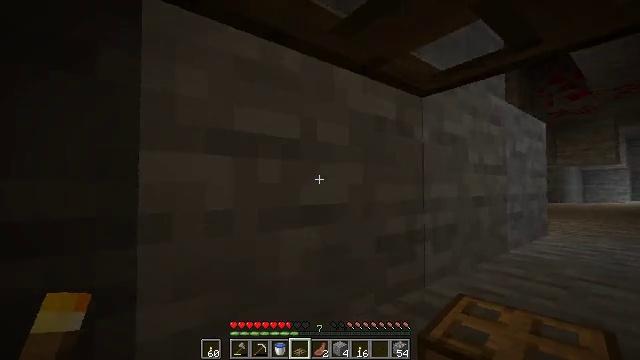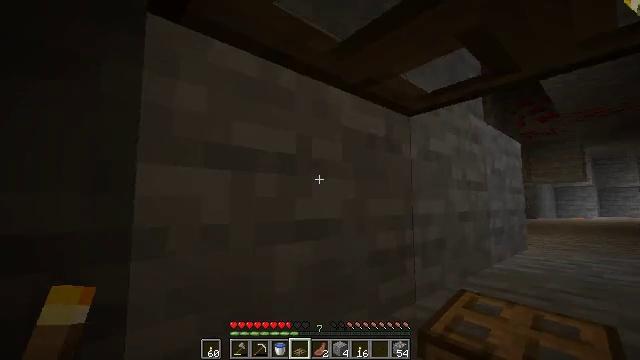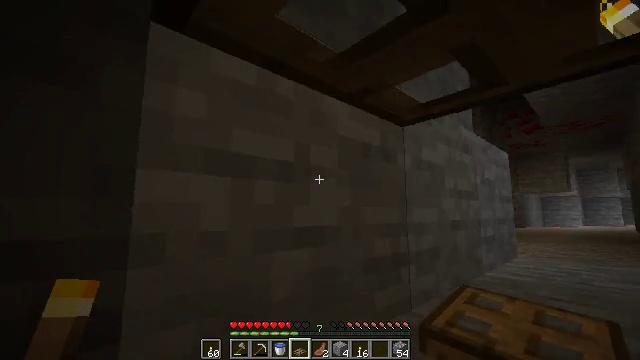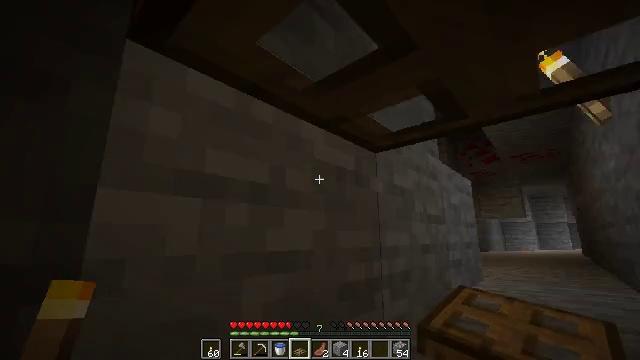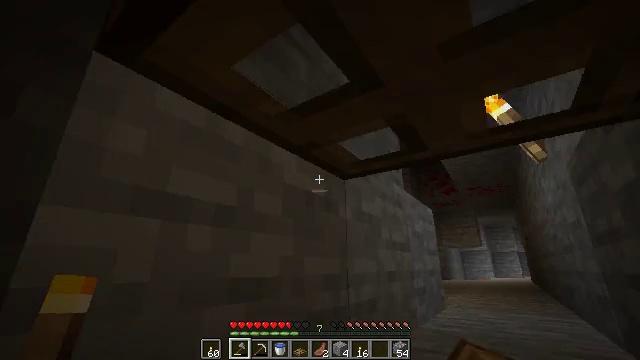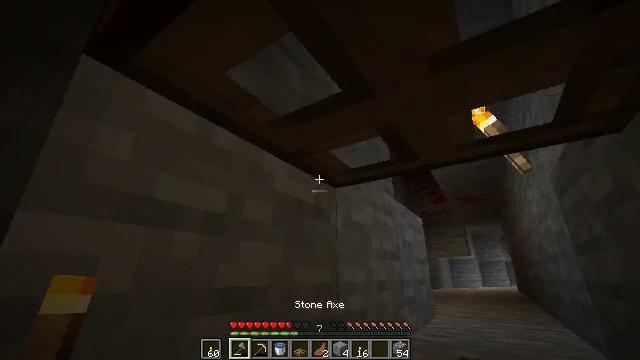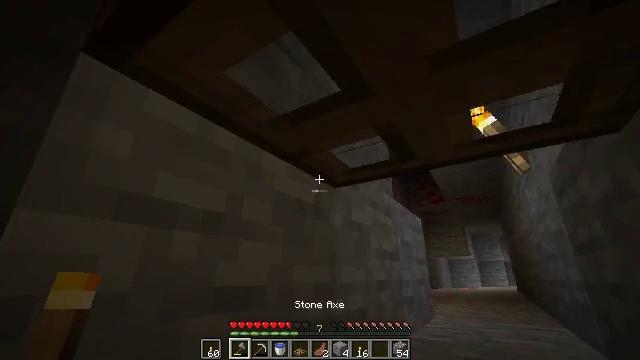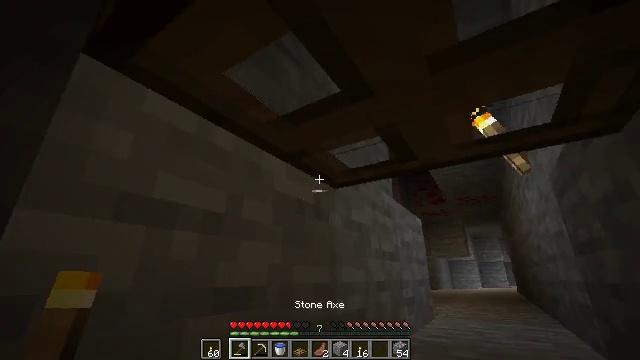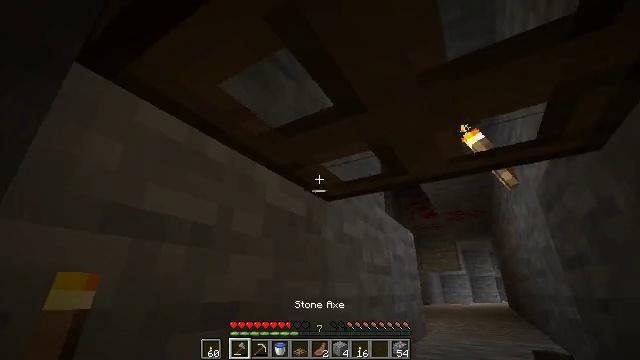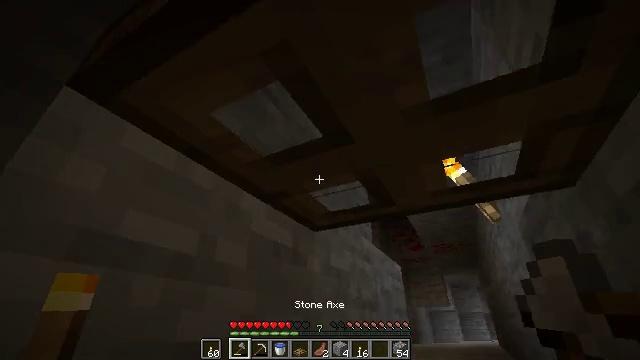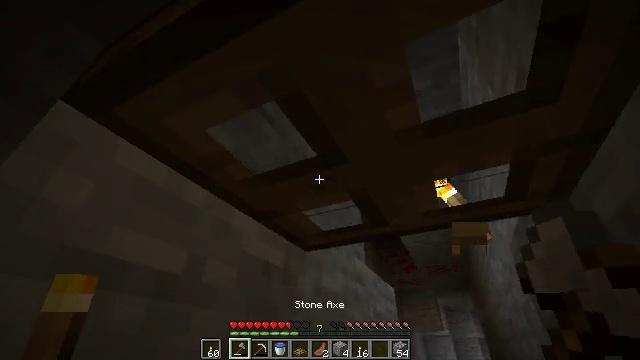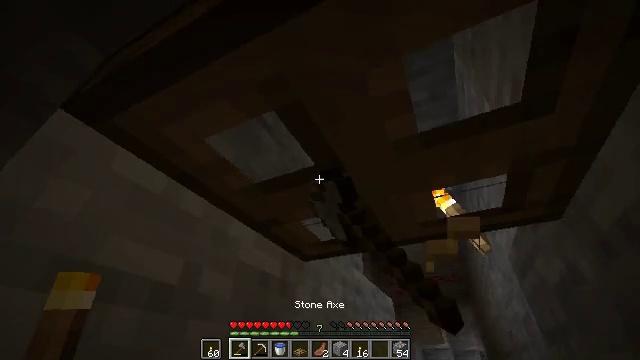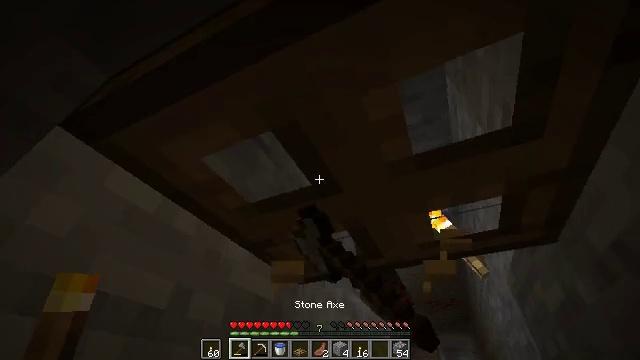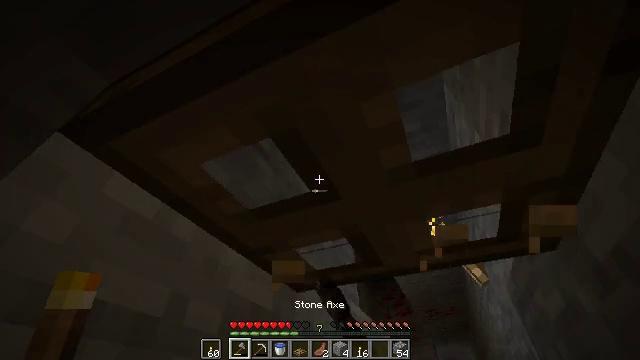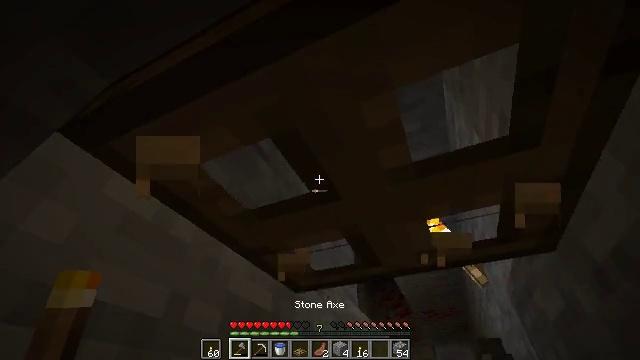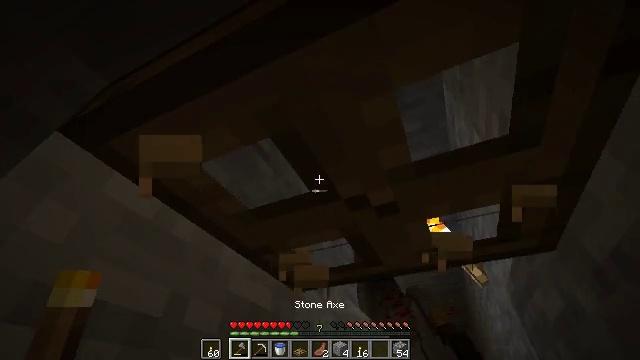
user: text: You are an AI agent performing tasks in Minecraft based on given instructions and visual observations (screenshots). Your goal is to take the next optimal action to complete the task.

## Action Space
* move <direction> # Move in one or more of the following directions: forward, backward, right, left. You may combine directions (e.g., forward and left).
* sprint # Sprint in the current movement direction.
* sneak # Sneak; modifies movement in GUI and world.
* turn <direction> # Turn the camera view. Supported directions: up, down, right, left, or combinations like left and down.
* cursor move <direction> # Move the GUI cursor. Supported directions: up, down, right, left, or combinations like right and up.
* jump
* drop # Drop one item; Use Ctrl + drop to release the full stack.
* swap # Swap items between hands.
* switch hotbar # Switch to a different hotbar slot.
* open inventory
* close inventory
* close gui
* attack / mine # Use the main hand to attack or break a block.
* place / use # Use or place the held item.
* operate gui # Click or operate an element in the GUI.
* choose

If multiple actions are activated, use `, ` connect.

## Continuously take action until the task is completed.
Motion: motion action
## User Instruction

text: Mine the oak trapdoor.
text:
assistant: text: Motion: turn right and up
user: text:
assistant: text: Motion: turn right and up
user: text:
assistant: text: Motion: turn right and up
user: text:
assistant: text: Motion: turn right and up, switch to hotbar 1
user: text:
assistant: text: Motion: turn right and up, switch to hotbar 1
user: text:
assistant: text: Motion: no_op
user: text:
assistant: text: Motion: no_op
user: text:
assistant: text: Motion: turn right and up
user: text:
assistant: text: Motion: turn right and up
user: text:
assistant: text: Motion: turn right and up, attack / mine
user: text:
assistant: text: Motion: turn up, attack / mine
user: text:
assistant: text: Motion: turn right and up, attack / mine
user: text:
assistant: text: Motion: turn up, attack / mine
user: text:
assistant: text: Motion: attack / mine
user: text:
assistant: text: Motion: attack / mine
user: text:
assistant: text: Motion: attack / mine
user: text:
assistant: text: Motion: attack / mine
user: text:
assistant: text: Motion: attack / mine
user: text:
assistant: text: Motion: attack / mine
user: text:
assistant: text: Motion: attack / mine
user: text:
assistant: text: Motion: attack / mine
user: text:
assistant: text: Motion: turn left, attack / mine
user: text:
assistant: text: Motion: attack / mine
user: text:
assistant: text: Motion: attack / mine
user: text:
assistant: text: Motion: attack / mine
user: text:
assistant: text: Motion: attack / mine
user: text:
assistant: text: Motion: attack / mine
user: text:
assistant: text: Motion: attack / mine
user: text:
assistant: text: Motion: attack / mine
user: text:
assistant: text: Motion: attack / mine